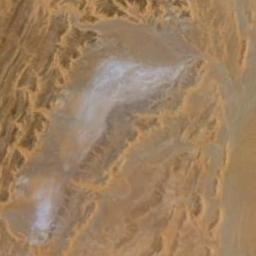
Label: desert